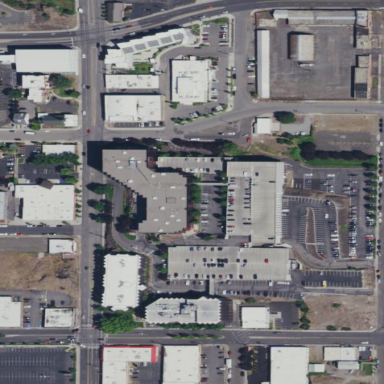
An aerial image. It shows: Commercial area.